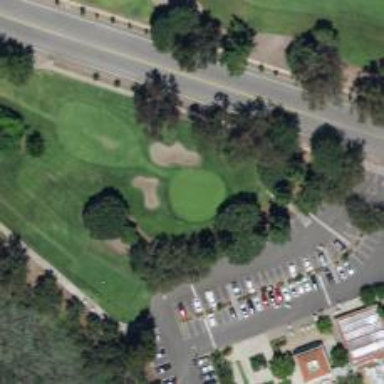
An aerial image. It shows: View of golf hole.